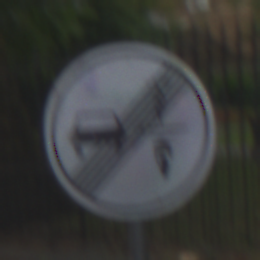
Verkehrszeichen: EndeVerbotUeberholenEinspurigeFahrzeuge
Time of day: MorningAfternoon
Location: Outdoor (Urban)
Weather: Overcast
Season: NotSpecified
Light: Natural